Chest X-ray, PA view. Patient: 46 years old, sex M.
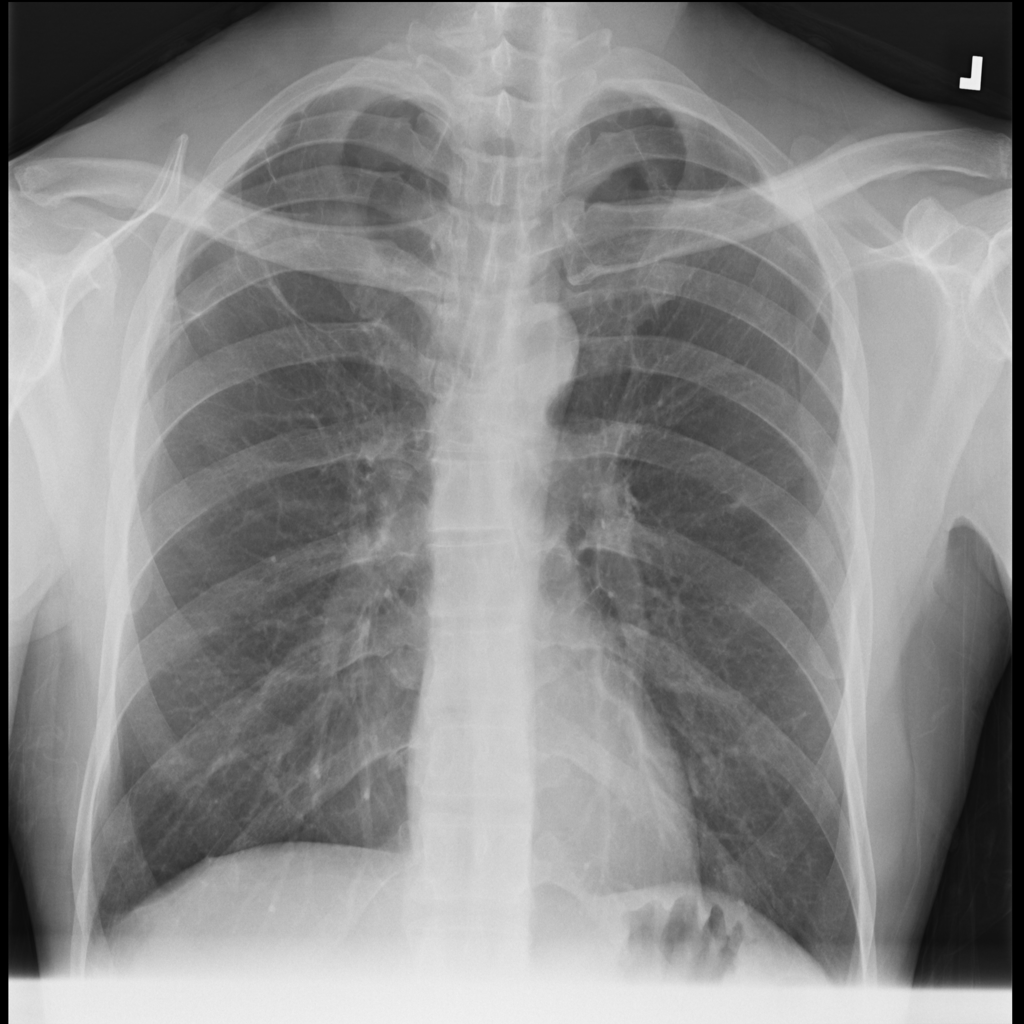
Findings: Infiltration